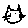
Label: cat